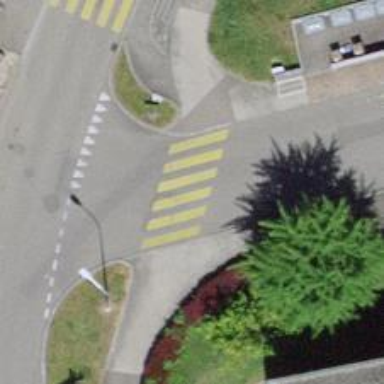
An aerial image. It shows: Zebra crossing on the road.